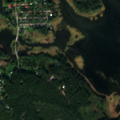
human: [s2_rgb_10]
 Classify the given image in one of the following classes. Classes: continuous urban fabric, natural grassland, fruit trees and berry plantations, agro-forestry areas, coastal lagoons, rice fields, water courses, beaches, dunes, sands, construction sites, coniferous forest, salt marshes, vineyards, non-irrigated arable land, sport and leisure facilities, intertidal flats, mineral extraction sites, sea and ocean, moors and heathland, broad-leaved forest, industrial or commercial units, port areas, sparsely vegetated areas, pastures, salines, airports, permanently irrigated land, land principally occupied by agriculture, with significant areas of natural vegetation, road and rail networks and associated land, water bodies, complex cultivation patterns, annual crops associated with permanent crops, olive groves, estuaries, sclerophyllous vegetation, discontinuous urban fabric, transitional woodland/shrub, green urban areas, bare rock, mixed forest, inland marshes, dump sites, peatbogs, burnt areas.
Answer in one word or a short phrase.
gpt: discontinuous urban fabric, coniferous forest, sea and ocean